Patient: sex M, age 61
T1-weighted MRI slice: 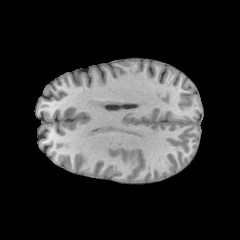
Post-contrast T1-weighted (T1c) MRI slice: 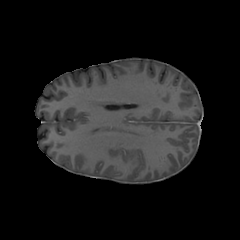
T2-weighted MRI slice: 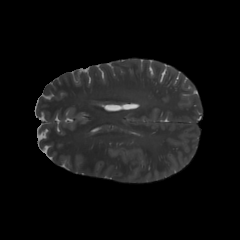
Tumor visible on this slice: no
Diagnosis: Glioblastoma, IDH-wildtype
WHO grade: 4